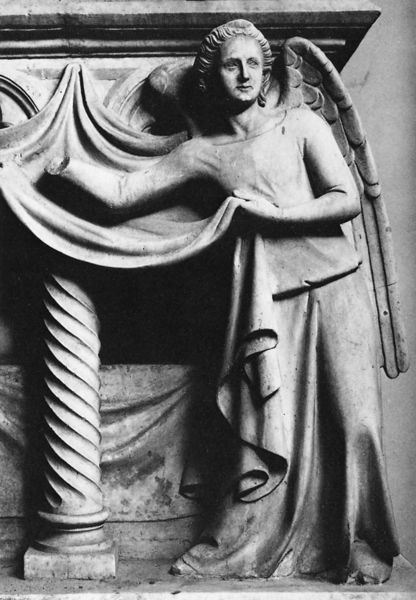
Titel: Grabmal für Simone Saltarelli
Künstler: Nino d’Andrea Pisano
Standort: Pisa, S. Caterina (EU - I - Toskana)
Schlagwörter: flügel, hand, mann, grau, kleid, marmor, mund, nase, säule, tuch, arm, gesicht, halten, mensch, stein, schauen, kirche, auge, gewand, haare, gotik, engel, skulptur, statue, relief, bogen, architecture, church, column, dress, face, gray, grey, hair, portrait, picture, gotisch, grab, angel, stone, mittelalter, building, head, young, eyes, wurf, chin, fabric, mouth, curls, photo, sculpture, wings, wind, marble, klassizistisch, ancient, arms, detail, cloth, lips, cheek, pillar, glügel, forehead, hold, standing, wing, photograph, photography, broken, corner, brows, toes, gabriel, damaged, armless, grat, coloumn, jung, fehlende hand, ahnds, partial, colomne